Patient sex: M
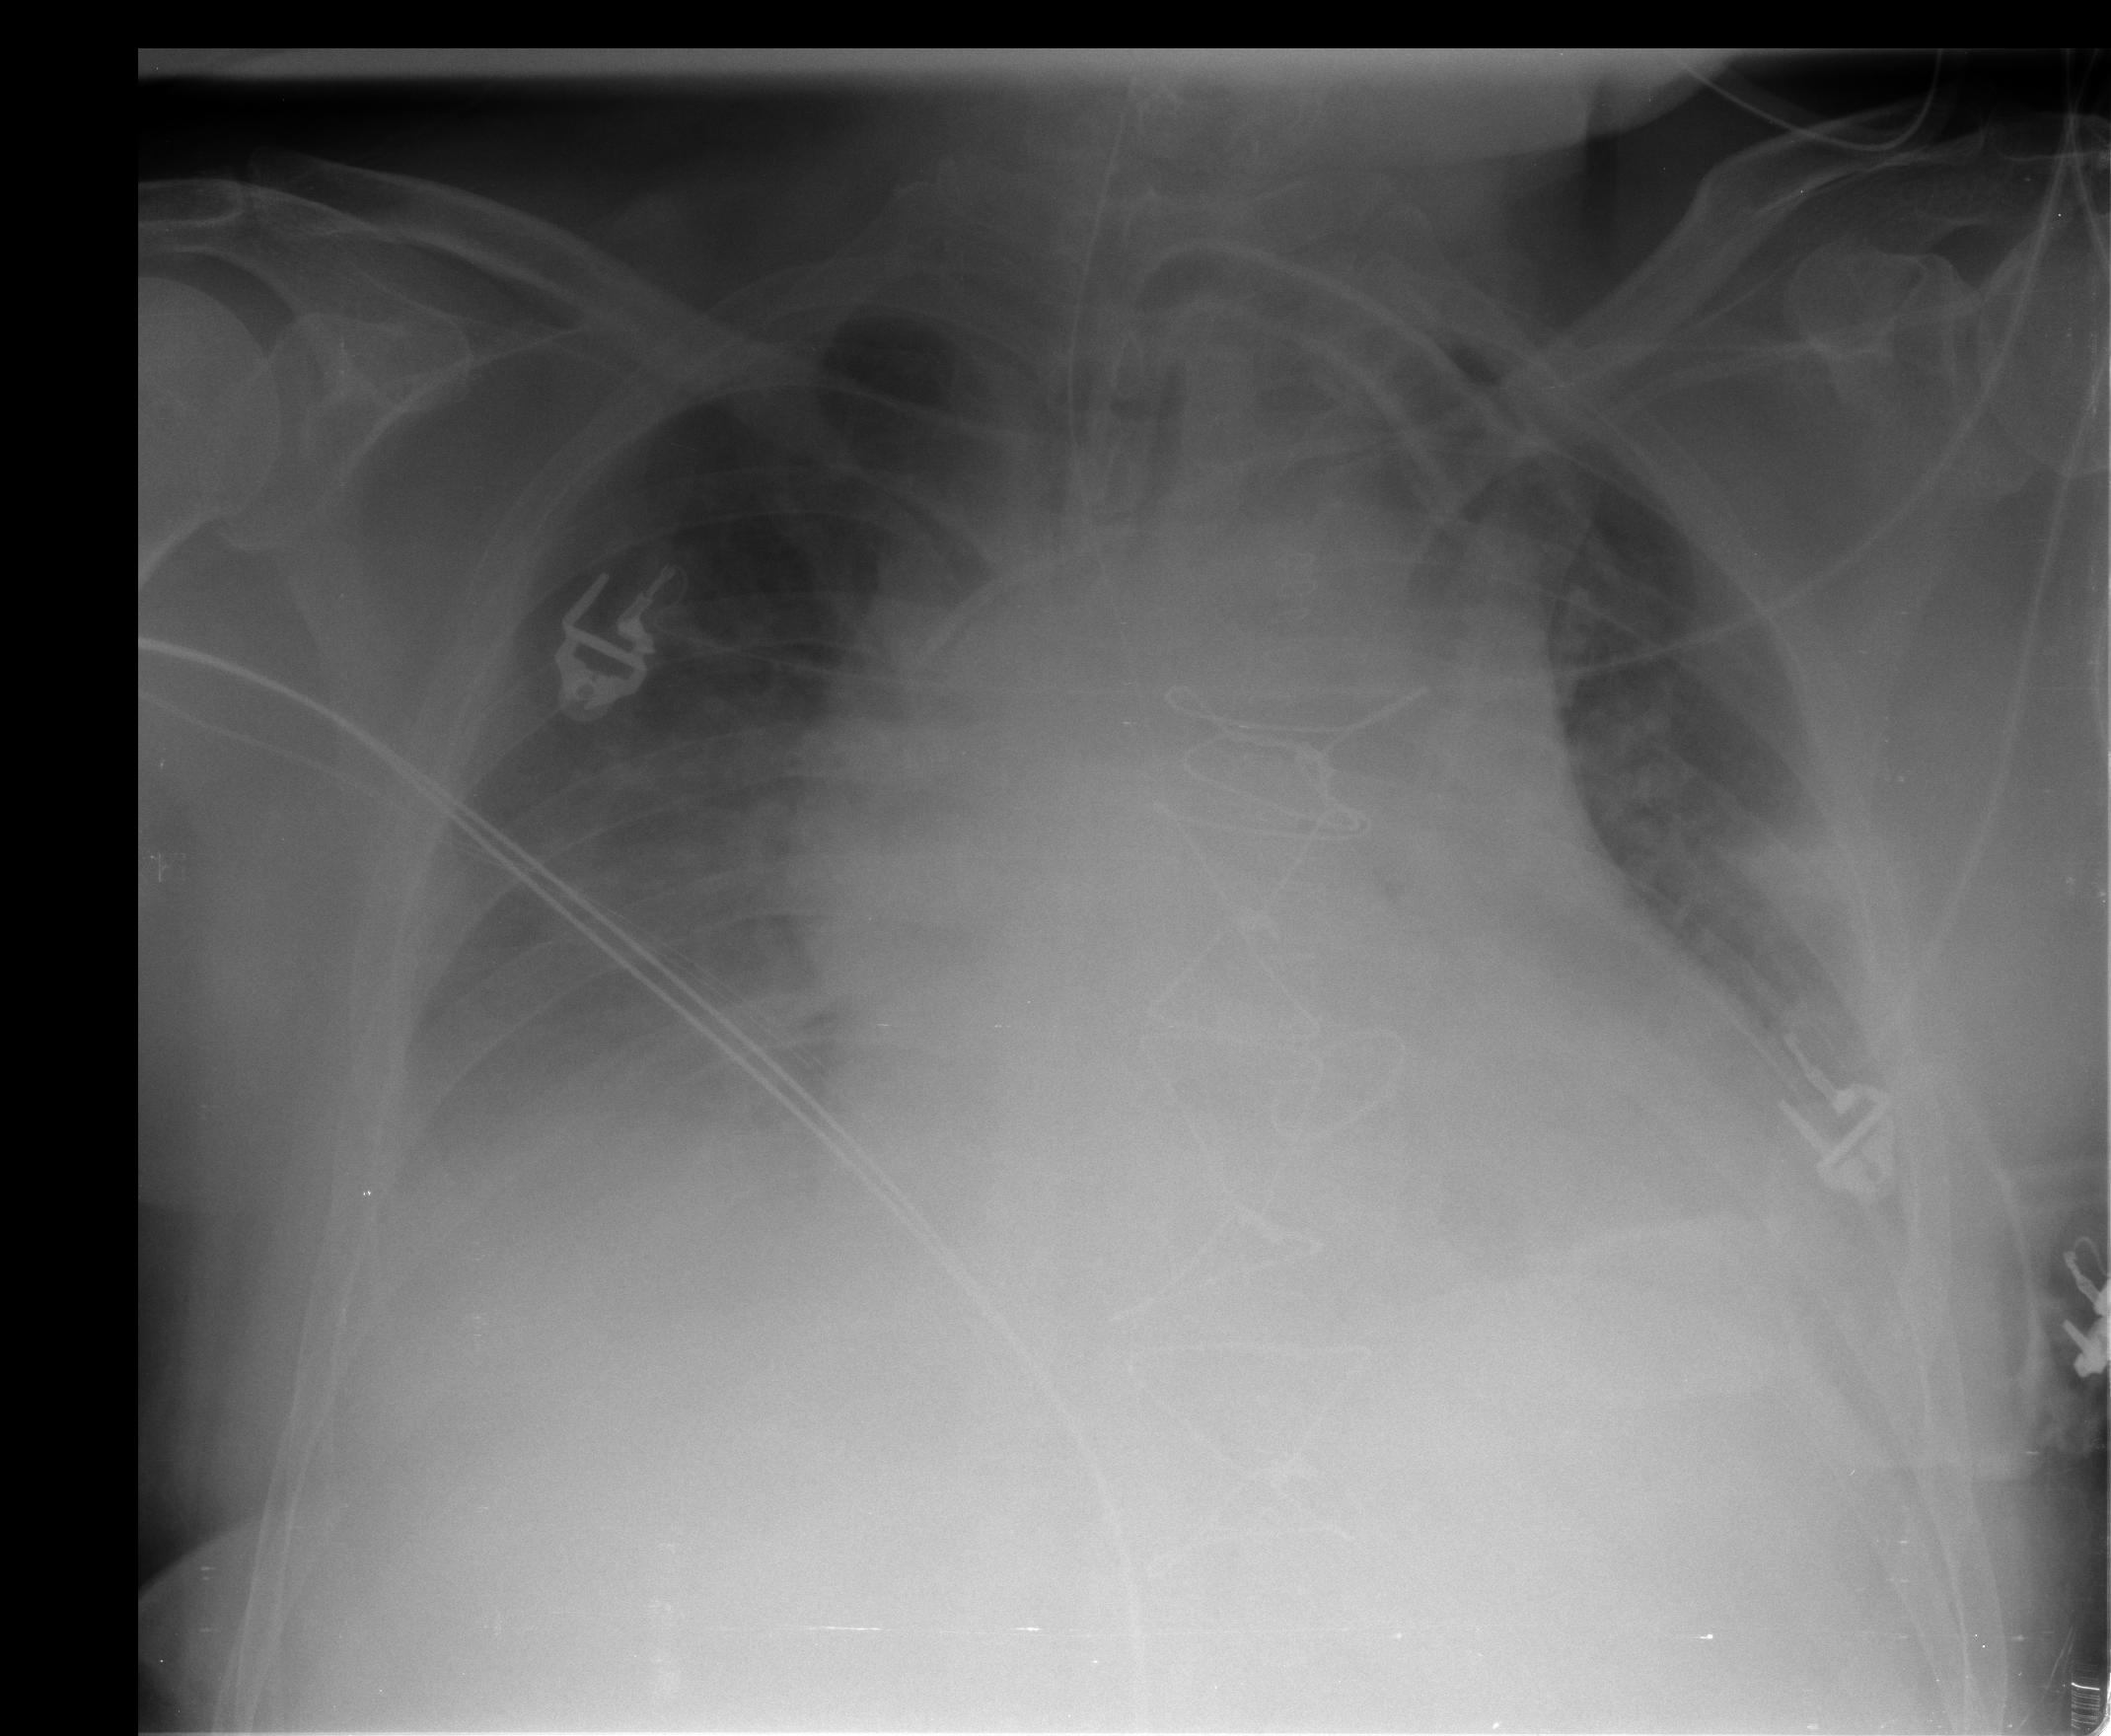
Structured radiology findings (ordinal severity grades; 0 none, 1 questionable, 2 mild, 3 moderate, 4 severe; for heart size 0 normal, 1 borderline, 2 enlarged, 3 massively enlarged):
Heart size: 2
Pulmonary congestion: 1
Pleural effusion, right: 2
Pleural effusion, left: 2
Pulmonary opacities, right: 1
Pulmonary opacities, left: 1
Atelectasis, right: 0
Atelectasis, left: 0